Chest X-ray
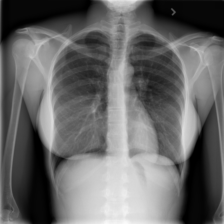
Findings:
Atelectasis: negative
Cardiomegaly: negative
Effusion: negative
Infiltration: positive
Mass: negative
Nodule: negative
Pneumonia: negative
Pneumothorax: negative
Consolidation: negative
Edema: negative
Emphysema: negative
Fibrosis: negative
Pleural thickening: negative
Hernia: negative